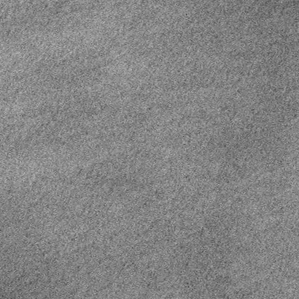
Label: frost